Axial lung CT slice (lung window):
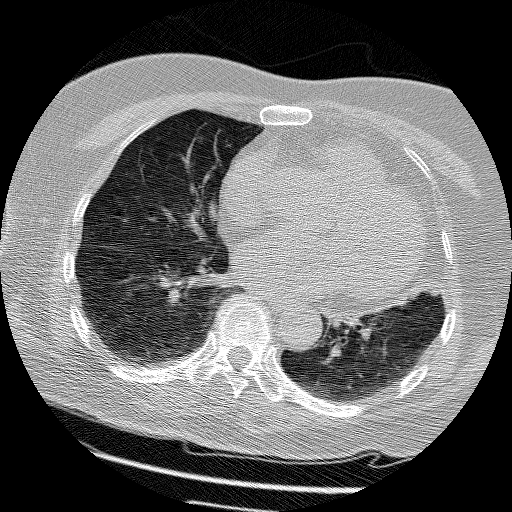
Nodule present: no